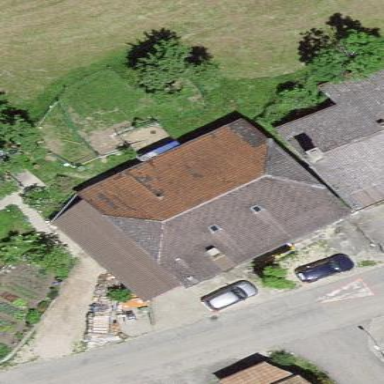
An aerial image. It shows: Farm building.